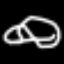
Label: line